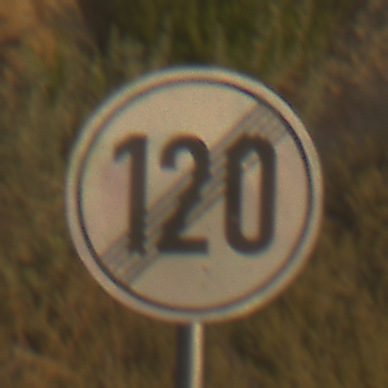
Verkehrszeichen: EndeGeschwindigkeit120
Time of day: SunriseSunset
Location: Outdoor (Nature)
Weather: PartlyCloudy
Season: NotSpecified
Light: Natural